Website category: university
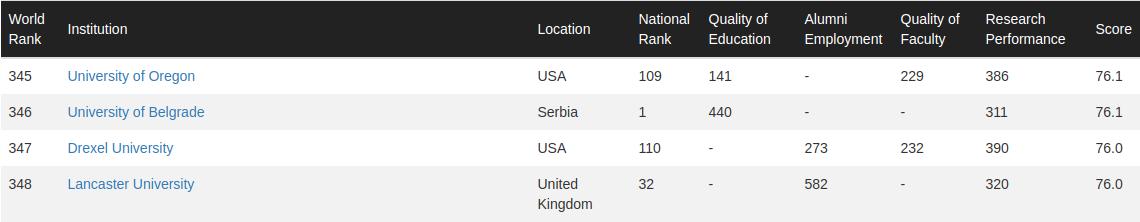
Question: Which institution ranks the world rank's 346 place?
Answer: University of Belgrade

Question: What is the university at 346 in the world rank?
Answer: University of Belgrade

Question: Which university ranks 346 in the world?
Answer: University of Belgrade

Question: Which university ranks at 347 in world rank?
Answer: Drexel University

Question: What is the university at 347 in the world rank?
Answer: Drexel University

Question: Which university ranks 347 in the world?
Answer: Drexel University

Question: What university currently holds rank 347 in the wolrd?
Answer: Drexel University

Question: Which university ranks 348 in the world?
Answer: Lancaster University

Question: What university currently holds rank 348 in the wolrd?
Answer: Lancaster University

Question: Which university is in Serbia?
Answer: University of Belgrade

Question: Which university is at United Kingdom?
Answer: Lancaster University

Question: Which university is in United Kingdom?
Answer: Lancaster University

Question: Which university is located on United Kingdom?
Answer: Lancaster University

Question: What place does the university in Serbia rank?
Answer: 346

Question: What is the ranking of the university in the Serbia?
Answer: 346

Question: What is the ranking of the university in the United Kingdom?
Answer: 348

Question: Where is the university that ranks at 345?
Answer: USA

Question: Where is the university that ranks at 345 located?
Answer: USA

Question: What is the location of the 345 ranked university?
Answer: USA

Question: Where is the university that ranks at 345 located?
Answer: USA

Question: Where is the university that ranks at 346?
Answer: Serbia

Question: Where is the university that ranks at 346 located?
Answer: Serbia

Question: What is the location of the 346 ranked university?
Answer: Serbia

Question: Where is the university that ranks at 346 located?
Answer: Serbia

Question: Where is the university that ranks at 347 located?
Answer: USA

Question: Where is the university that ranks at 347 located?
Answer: USA

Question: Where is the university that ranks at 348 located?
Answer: United Kingdom

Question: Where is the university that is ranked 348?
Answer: United Kingdom